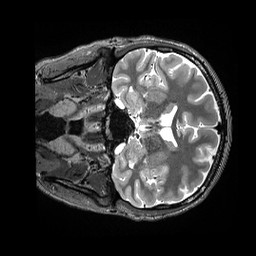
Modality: T2w
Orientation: coronal
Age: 22
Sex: male
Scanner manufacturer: siemens
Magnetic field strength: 3 T
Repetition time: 3.2 s
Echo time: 0.564 s